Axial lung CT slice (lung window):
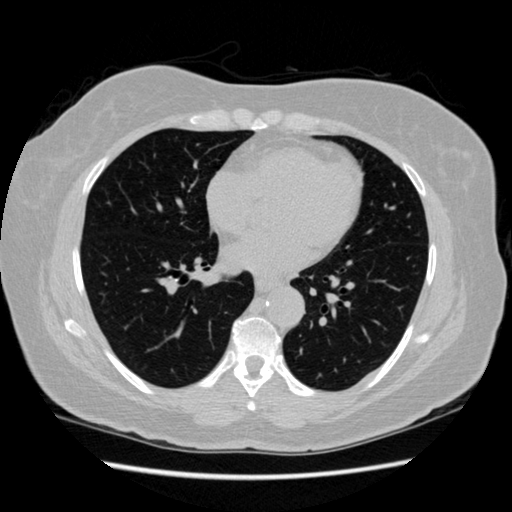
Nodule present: no